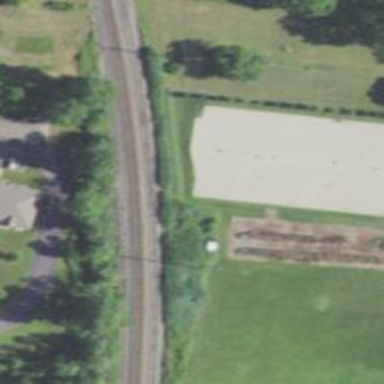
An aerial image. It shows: Railway siding with rails.